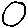
Label: moon